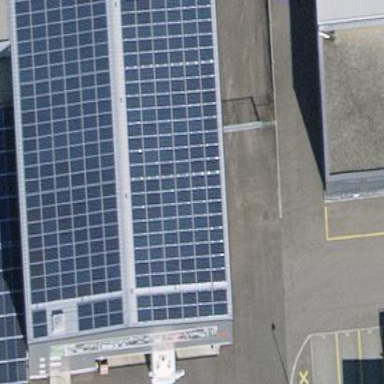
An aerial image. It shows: Solar power generator using photovoltaic method with solar photovoltaic panel types.